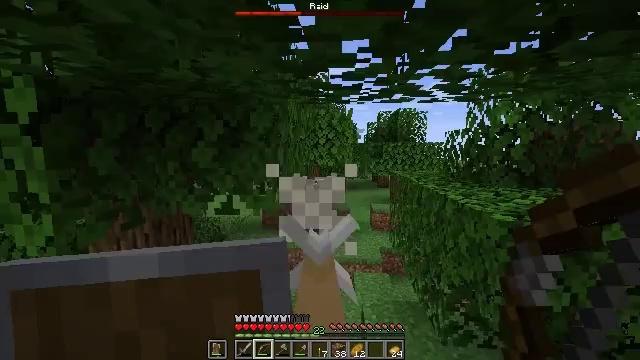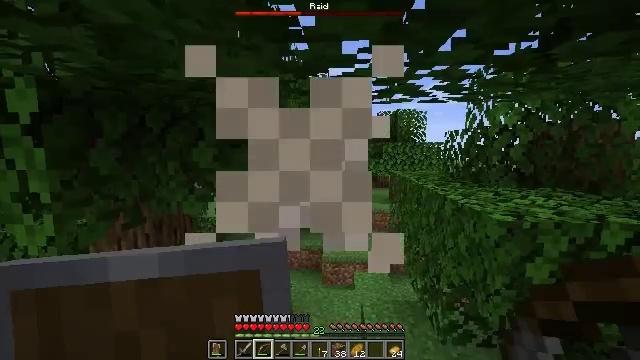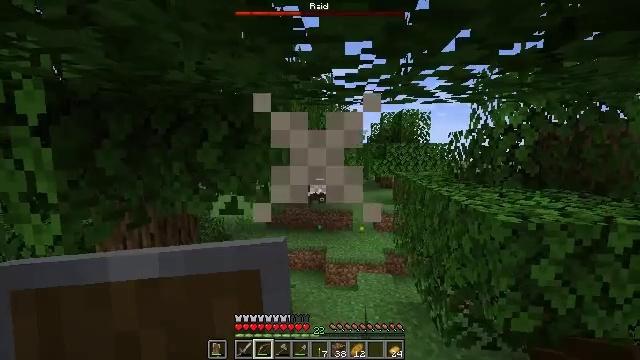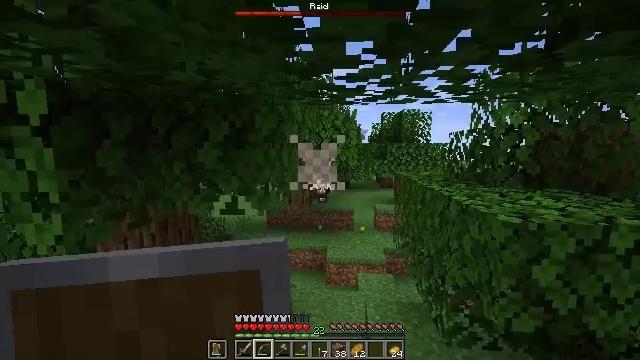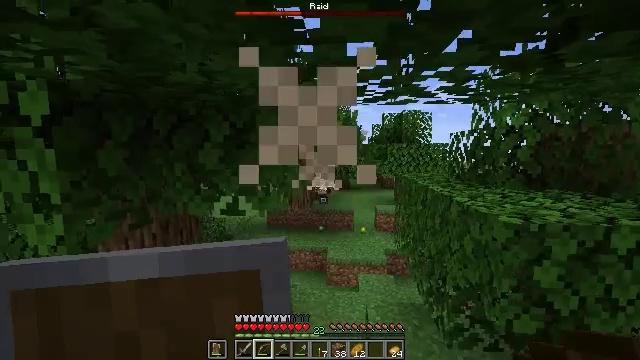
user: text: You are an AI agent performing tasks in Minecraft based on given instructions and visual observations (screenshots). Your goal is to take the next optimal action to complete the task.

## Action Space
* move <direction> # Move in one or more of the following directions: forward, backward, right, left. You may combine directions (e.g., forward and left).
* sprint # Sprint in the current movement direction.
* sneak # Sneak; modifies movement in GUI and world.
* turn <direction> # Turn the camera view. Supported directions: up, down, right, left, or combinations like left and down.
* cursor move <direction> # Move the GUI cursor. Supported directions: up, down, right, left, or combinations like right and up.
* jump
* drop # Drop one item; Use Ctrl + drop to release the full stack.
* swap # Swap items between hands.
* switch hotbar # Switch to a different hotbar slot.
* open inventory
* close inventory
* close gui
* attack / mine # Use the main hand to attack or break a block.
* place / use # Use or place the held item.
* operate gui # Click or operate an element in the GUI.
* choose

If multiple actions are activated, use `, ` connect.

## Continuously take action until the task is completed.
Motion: motion action
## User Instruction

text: Hunt the pillager.
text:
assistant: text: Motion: no_op
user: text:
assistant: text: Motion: no_op
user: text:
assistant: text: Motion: no_op
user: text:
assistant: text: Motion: no_op
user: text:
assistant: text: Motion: no_op